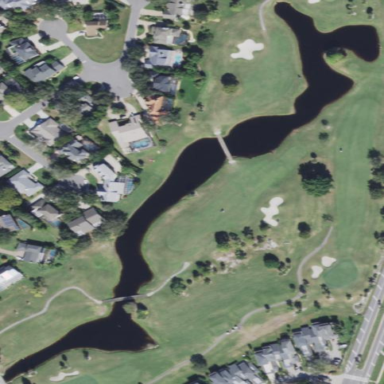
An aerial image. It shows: Water hazard on golf course. The hazard is natural water feature.